Question: Ive got this project and ive put admob on it but the ad must always be on the bottom of the screen and when you scroll up and down the page the ad must stay in the same place.
It seems ive done something wrong somewhere as the ad has its own little scroll view layout? Ive put a screen shot below along with the code for the layout
'''
<LinearLayout xmlns:android="http://schemas.android.com/apk/res/android"
android:layout_width="match_parent"
android:layout_height="match_parent"
android:orientation="vertical">
<ScrollView
android:id="@+id/ScrlView"
android:layout_width="fill_parent"
android:layout_height="fill_parent"
android:layout_marginBottom="20dp"
android:layout_weight="1">
<ScrollView
android:id="@+id/ScrlView"
android:layout_width="fill_parent"
android:layout_height="fill_parent"
android:layout_above="@+id/MainActivity"
android:layout_marginBottom="20dp" >
<LinearLayout
android:id="@+id/layoutForScroll"
android:layout_width="match_parent"
android:layout_height="100dp"
android:orientation="vertical" >
<TextView
android:id="@+id/header"
android:layout_width="match_parent"
android:layout_height="wrap_content"
android:layout_marginTop="23dp"
android:gravity="center"
android:text="Welcome To Ride Count!"
android:textAppearance="?android:attr/textAppearanceLarge"
android:textColor="#1E90FF"
android:textStyle="bold" >
</TextView>
<RelativeLayout
android:id="@+id/layoutTextViews_one"
android:layout_width="280dp"
android:layout_height="100dp"
android:layout_gravity="center"
android:layout_marginTop="10dp"
android:background="@drawable/smallbox1" >
<TextView
android:id="@+id/txtCountLabel_one"
android:layout_width="match_parent"
android:layout_height="wrap_content"
android:layout_alignParentLeft="true"
android:layout_marginTop="24dp"
android:gravity="center"
android:text="Rides Ridden:"
android:textColor="#1E90FF"
android:textStyle="bold" >
</TextView>
<TextView android:textStyle="bold" android:gravity="center" android:text="0000" android:layout_height="wrap_content"
android:layout_width="match_parent" android:id="@+id/sum"
android:textAppearance="?android:attr/textAppearanceLarge"
android:textColor="#000000" android:layout_marginTop="45dp"></TextView>
</RelativeLayout>
<TextView
android:id="@+id/txtFact"
android:layout_width="280dp"
android:layout_height="180dp"
android:layout_gravity="center"
android:layout_marginTop="23dp"
android:background="@drawable/factbox"
android:gravity="center"
android:text="Tap For Fact"
android:textAppearance="?android:attr/textAppearanceLarge"
android:textColor="#000000"
android:textStyle="bold" />
</LinearLayout>
</ScrollView>
<LinearLayout
android:id="@+id/MainActivity"
android:layout_width="match_parent"
android:layout_height="50dp"
android:layout_marginTop="0dp"
android:layout_weight="2">
</LinearLayout>
<com.google.ads.AdView
xmlns:googleads="http://schemas.android.com/apk/lib/com.google.ads"
android:id="@+id/ad"
android:layout_width="wrap_content"
android:layout_height="wrap_content"
googleads:adSize="SMART_BANNER"
googleads:adUnitId="@string/admob_id" />
</LinearLayout>
'''

ad mob layout code:
'''
<?xml version="1.0" encoding="utf-8"?>
<LinearLayout xmlns:android="http://schemas.android.com/apk/res/android"
android:id="@+id/ad_catalog_layout"
android:orientation="vertical"
android:layout_width="match_parent"
android:layout_height="wrap_content" >
<TextView android:id="@+id/title"
android:layout_width="match_parent"
android:layout_height="wrap_content"
android:text="@string/banner_bottom" />
<TextView android:id="@+id/status"
android:layout_width="match_parent"
android:layout_height="0px"
android:layout_weight="1"
android:text="" />
<com.google.ads.AdView
xmlns:googleads="http://schemas.android.com/apk/lib/com.google.ads"
android:id="@+id/ad"
android:layout_width="fill_parent"
android:layout_height="60dp"
googleads:adSize="IAB_MRECT"
googleads:adUnitId="@string/admob_id" />
</LinearLayout>
'''
home XML:
'''
<?xml version="1.0" encoding="utf-8"?>
<RelativeLayout xmlns:android="http://schemas.android.com/apk/res/android"
android:layout_width="match_parent"
android:layout_height="match_parent"
android:background="@drawable/backgroundtowers"
android:orientation="vertical"
android:scrollbars="vertical"
android:weightSum="1" >
<ScrollView
android:id="@+id/ScrlView"
android:layout_width="fill_parent"
android:layout_height="fill_parent"
android:layout_above="@+id/MainActivity"
android:layout_marginBottom="20dp" >
<LinearLayout
android:id="@+id/layoutForScroll"
android:layout_width="match_parent"
android:layout_height="100dp"
android:orientation="vertical" >
<TextView
android:id="@+id/header"
android:layout_width="match_parent"
android:layout_height="wrap_content"
android:layout_marginTop="23dp"
android:gravity="center"
android:text="Welcome To Ride Count"
android:textAppearance="?android:attr/textAppearanceLarge"
android:textColor="#1E90FF"
android:textStyle="bold" >
</TextView>
<RelativeLayout
android:id="@+id/layoutTextViews_one"
android:layout_width="280dp"
android:layout_height="100dp"
android:layout_gravity="center"
android:layout_marginTop="10dp"
android:background="@drawable/smallbox1" >
<TextView
android:id="@+id/txtCountLabel_one"
android:layout_width="match_parent"
android:layout_height="wrap_content"
android:layout_alignParentLeft="true"
android:layout_marginTop="24dp"
android:gravity="center"
android:text="Rides Ridden:"
android:textColor="#1E90FF"
android:textStyle="bold" >
</TextView>
<TextView
android:id="@+id/sum"
android:layout_width="match_parent"
android:layout_height="wrap_content"
android:layout_marginTop="45dp"
android:gravity="center"
android:text="0000"
android:textAppearance="?android:attr/textAppearanceLarge"
android:textColor="#000000"
android:textStyle="bold" >
</TextView>
</RelativeLayout>
<TextView
android:id="@+id/txtFact"
android:layout_width="280dp"
android:layout_height="180dp"
android:layout_gravity="center"
android:layout_marginTop="23dp"
android:background="@drawable/factbox"
android:gravity="center"
android:text="Tap For Fact"
android:textAppearance="?android:attr/textAppearanceLarge"
android:textColor="#000000"
android:textStyle="bold" />
</LinearLayout>
</ScrollView>
<LinearLayout
android:id="@+id/MainActivity"
android:layout_width="match_parent"
android:layout_height="50dp"
android:layout_alignParentBottom="true"
android:layout_marginTop="0dp" >
</LinearLayout>
</RelativeLayout>
'''
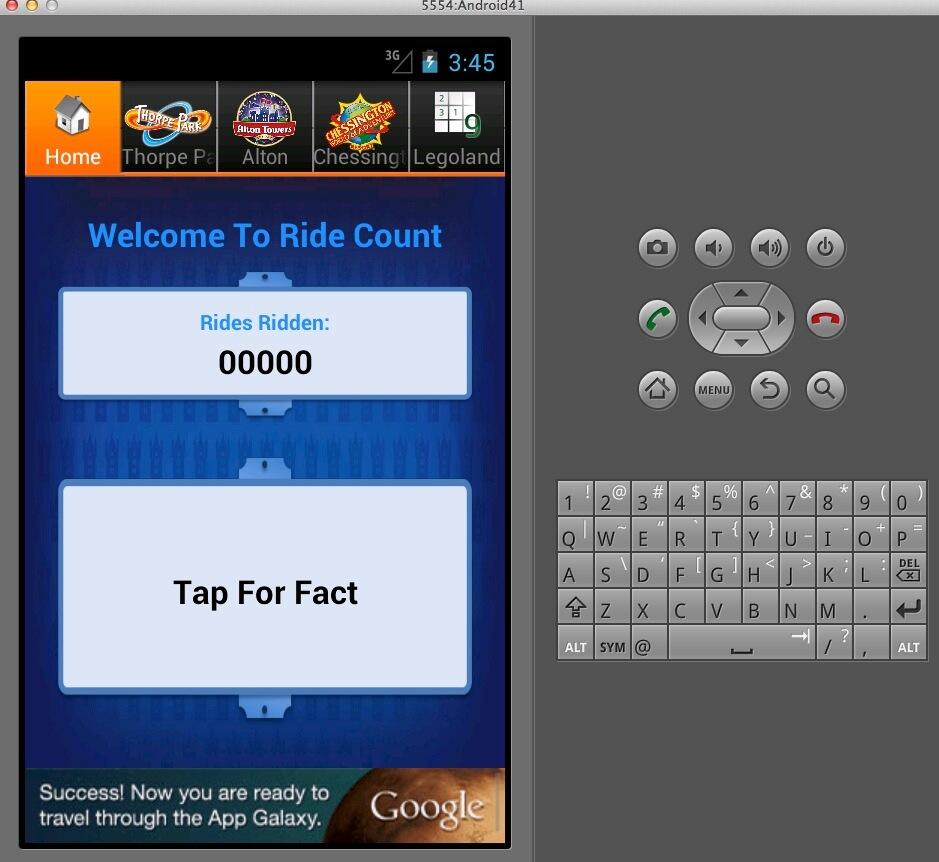
Answer: Change the 'layout_height' and 'layout_width' to 'wrap_content' of your ad to see if that removes it. You may also want to try using the 'SMART_BANNER' option in 'asSize' to adjust for size automatically.
The 'SMART_BANNER' option was added in AdMob version 6.0. Take a look at <URL>. It's way easier to work with.
'''
<com.google.ads.AdView
xmlns:googleads="http://schemas.android.com/apk/lib/com.google.ads"
android:id="@+id/ad"
android:layout_width="wrap_content"
android:layout_height="wrap_content"
googleads:adSize="SMART_BANNER"
googleads:adUnitId="@string/admob_id" />
'''
I'd use a 'LinearLayout' since it's a bit easier in this case, but you can still use a 'RelativeLayout' if you prefer them. The idea is to put the 'AdView' in the XML and use 'layout_weight' to the rest of your layout to fill the View.
'''
<LinearLayout xmlns:android="http://schemas.android.com/apk/res/android"
android:layout_width="match_parent"
android:layout_height="match_parent"
android:orientation="vertical">
<ScrollView
android:id="@+id/ScrlView"
android:layout_width="fill_parent"
android:layout_height="fill_parent"
android:layout_marginBottom="20dp"
android:layout_weight="1">
<!-- ... -->
</ScrollView>
<com.google.ads.AdView
xmlns:googleads="http://schemas.android.com/apk/lib/com.google.ads"
android:id="@+id/ad"
android:layout_width="wrap_content"
android:layout_height="wrap_content"
googleads:adSize="SMART_BANNER"
googleads:adUnitId="@string/admob_id" />
</LinearLayout>
'''